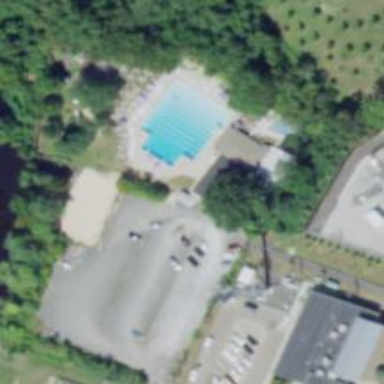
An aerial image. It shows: Sports centre focused on swimming activities.